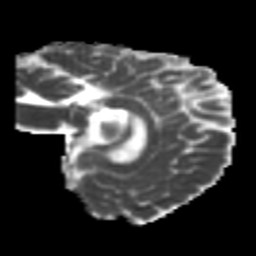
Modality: MD
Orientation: sagittal
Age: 24
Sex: female
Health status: healthy
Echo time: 0.074 s